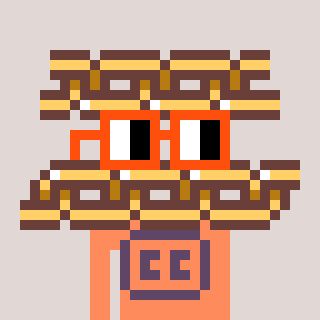
a pixel art character with square orange glasses, a chain-shaped head and a peachy-colored body on a warm background